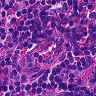
Metastatic tissue present: no